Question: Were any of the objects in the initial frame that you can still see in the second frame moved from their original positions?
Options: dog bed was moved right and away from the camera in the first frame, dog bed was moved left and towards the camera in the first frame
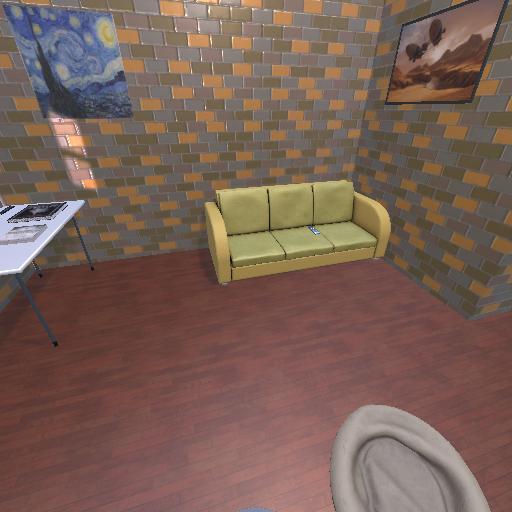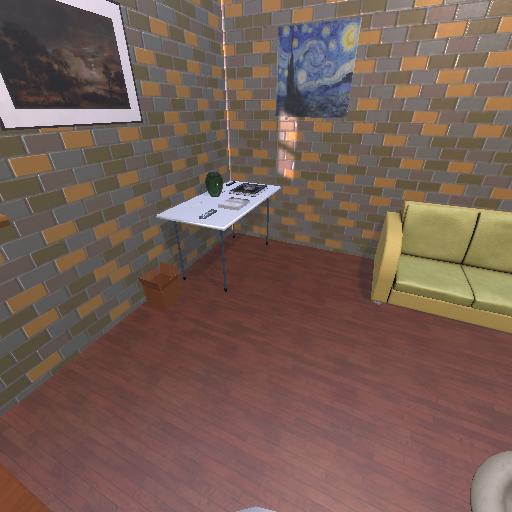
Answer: dog bed was moved right and away from the camera in the first frame